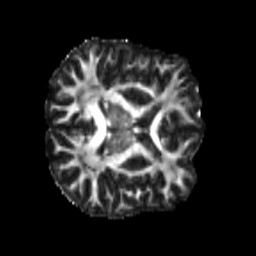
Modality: FA
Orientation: axial
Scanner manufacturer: siemens
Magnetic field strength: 3 T
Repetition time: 4 s
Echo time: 0.0594 s